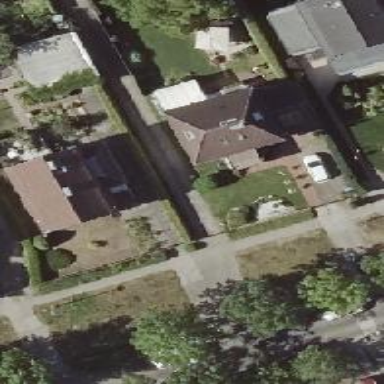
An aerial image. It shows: Concrete driveway.